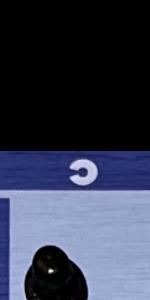
Label: Empty